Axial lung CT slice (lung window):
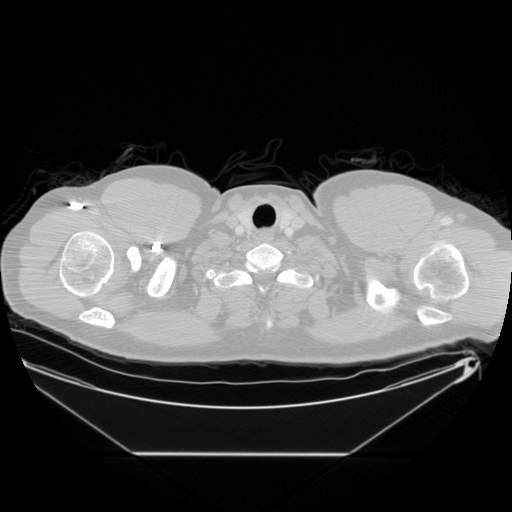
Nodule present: no